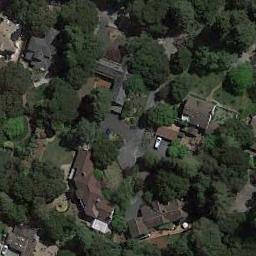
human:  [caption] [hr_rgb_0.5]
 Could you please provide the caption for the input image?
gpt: The houses in the medium-sized residential area are arranged irregularly .

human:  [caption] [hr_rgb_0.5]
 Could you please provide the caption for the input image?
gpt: There are many trees in the middle residential area .

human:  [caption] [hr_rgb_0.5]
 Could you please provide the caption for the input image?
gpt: The medium residential is on the grass next to some trees .

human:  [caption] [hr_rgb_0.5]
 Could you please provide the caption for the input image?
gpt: The medium residential area has some houses and lots of trees are among these houses .

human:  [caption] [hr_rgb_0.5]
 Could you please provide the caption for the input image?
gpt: There are many green trees and some buildings on the medium residential area .